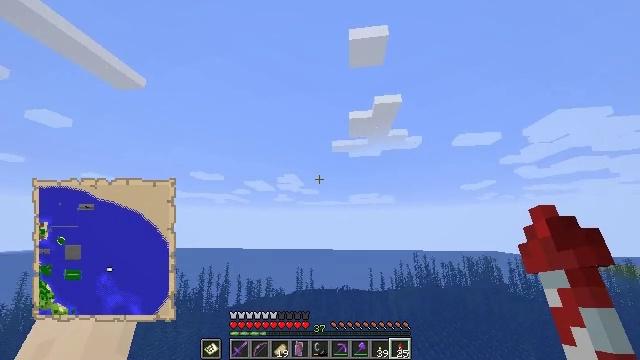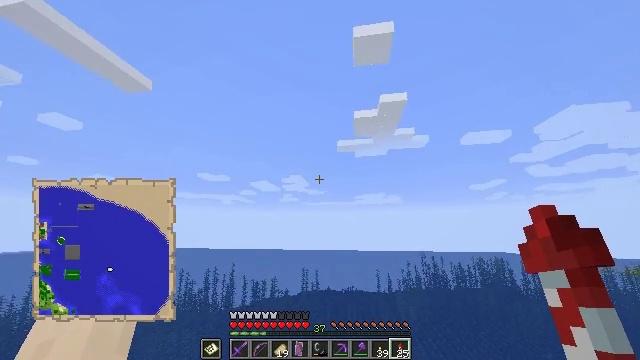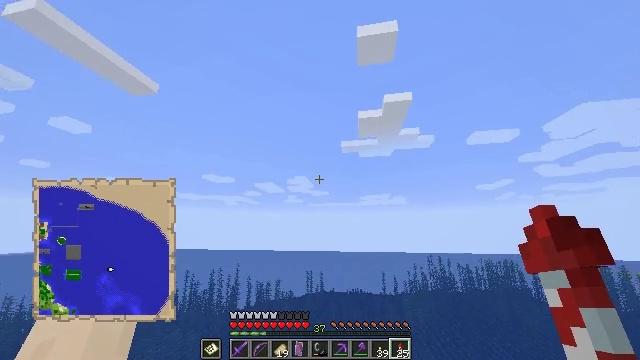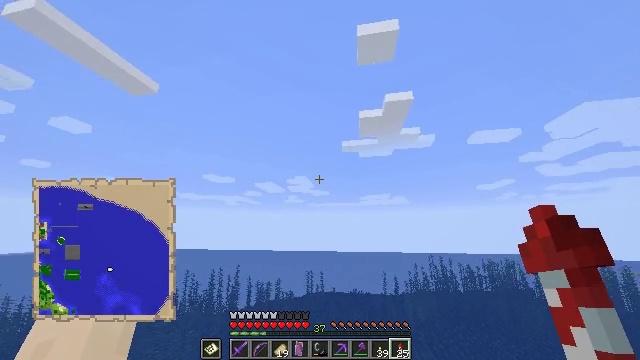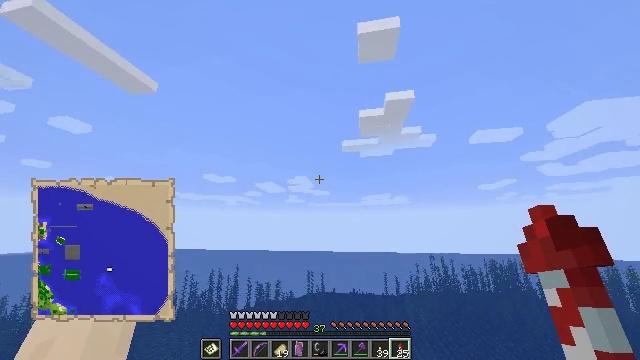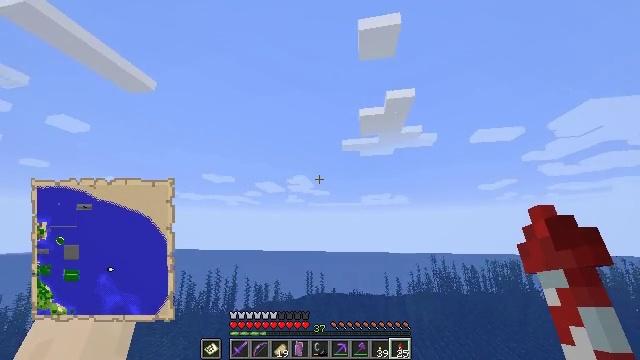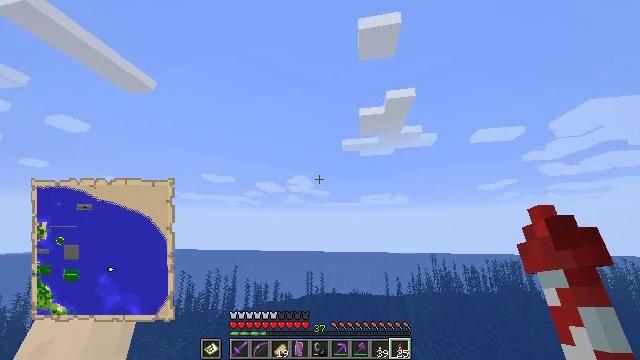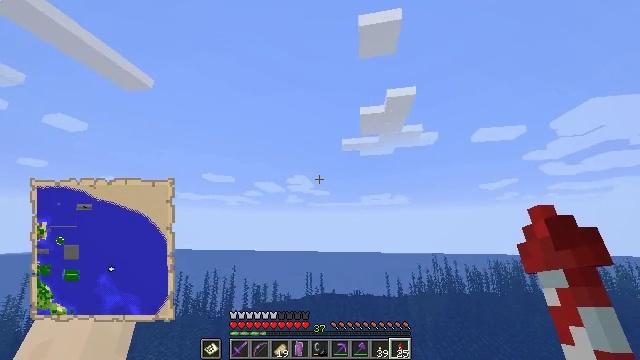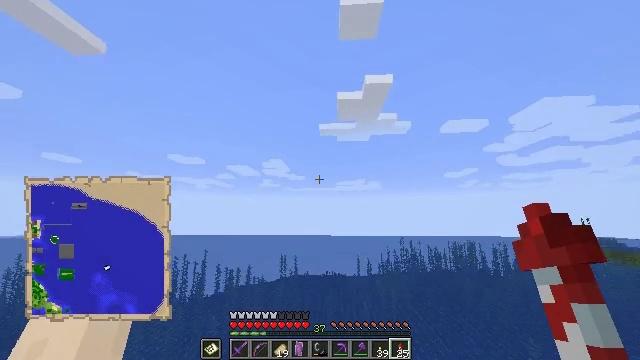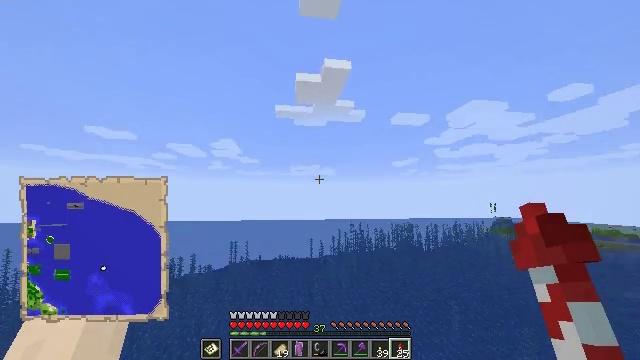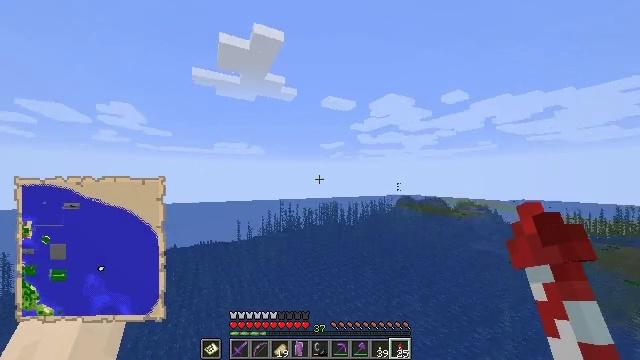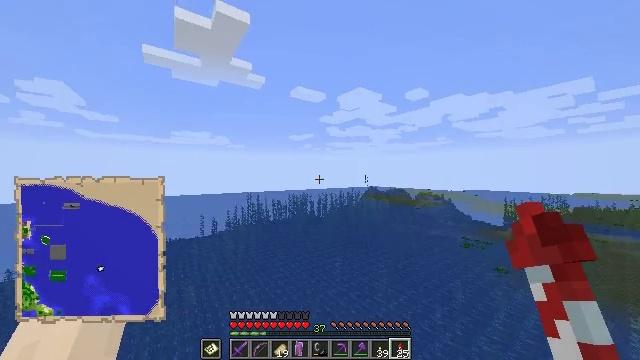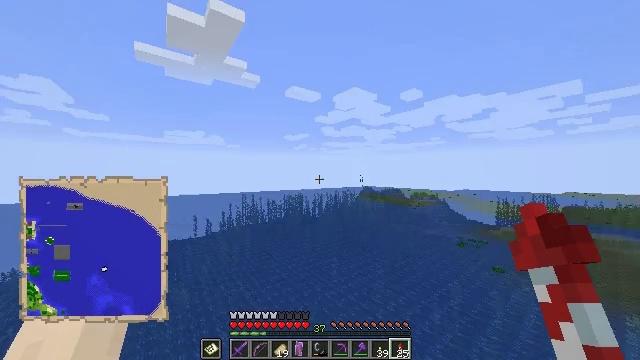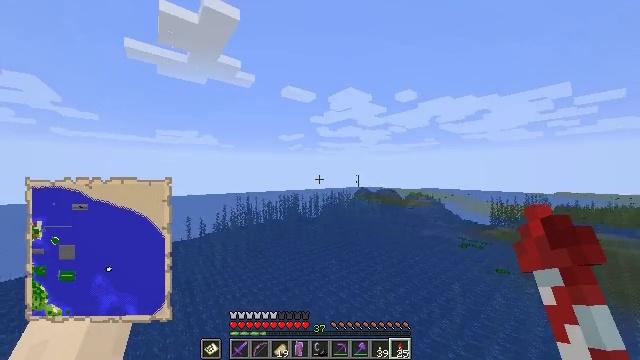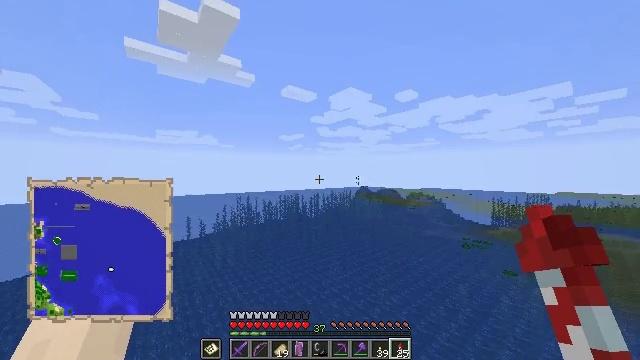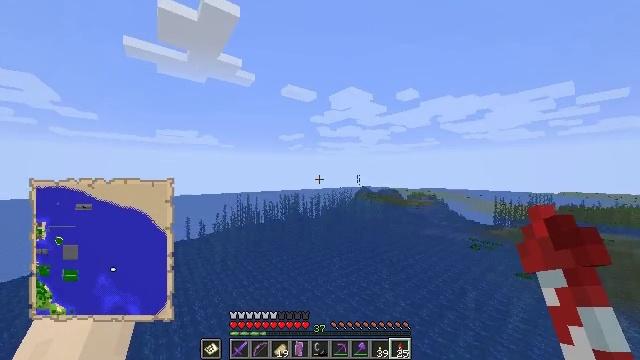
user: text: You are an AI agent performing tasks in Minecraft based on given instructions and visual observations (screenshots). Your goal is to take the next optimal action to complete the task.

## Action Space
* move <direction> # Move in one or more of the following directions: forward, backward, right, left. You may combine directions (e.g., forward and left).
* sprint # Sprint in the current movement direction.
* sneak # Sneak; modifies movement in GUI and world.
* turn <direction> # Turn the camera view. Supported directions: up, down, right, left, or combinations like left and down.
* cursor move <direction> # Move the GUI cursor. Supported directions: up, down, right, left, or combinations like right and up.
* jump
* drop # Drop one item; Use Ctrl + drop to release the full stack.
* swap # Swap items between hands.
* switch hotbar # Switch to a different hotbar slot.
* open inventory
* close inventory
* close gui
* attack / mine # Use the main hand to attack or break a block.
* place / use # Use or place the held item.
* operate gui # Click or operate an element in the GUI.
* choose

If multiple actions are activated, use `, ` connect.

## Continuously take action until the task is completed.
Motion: motion action
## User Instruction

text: Gather bone block for bone meal.
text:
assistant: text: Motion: move forward, sprint, turn left
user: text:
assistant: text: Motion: move forward, sprint, turn left
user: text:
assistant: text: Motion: move forward, sprint
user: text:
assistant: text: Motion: move forward, sprint
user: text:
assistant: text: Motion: move forward, sprint
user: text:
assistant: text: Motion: move forward, sprint
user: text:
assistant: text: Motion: move forward, sprint
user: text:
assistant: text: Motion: move forward, sprint, turn right and down
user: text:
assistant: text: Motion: move forward, sprint, turn right and down
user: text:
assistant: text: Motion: move forward, sprint, turn right and down
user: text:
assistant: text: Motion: move forward, sprint, turn right and down
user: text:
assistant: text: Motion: move forward, sprint, turn right
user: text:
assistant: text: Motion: move forward, sprint, turn right
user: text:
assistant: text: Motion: move forward, sprint
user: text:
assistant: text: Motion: move forward, sprint
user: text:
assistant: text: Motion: move forward, sprint
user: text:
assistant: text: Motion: move forward, sprint
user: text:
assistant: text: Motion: move forward, sprint
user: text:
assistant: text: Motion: move forward, sprint
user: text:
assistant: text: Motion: move forward, sprint, turn right and up
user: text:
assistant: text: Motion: move forward, sprint, turn right
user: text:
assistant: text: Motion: move forward, sprint, turn right and up
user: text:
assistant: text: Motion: move forward, sprint
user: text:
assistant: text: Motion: move forward, sprint, turn right and up
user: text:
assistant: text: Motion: move forward, sprint, turn right and up
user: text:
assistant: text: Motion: move forward, sprint
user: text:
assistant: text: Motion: move forward, sprint
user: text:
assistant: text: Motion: move forward, sprint
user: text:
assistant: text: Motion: move forward, sprint
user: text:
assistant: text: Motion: move forward, sprint